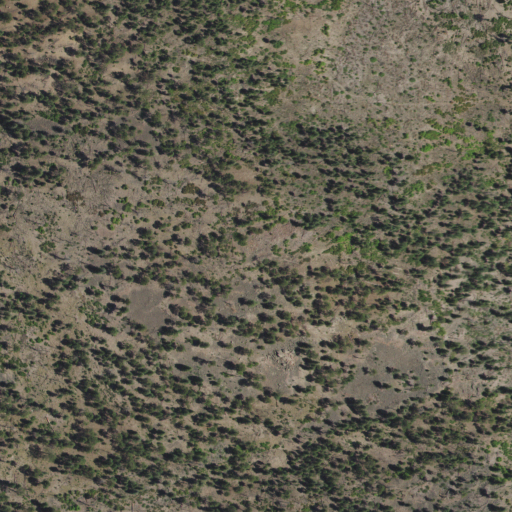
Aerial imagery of mountain in New Mexico named Franks Mountain containing shrub and evergreen forest